Aerial crown-view tile of a tropical tree (Barro Colorado Island, Panama), acquired 20240918:
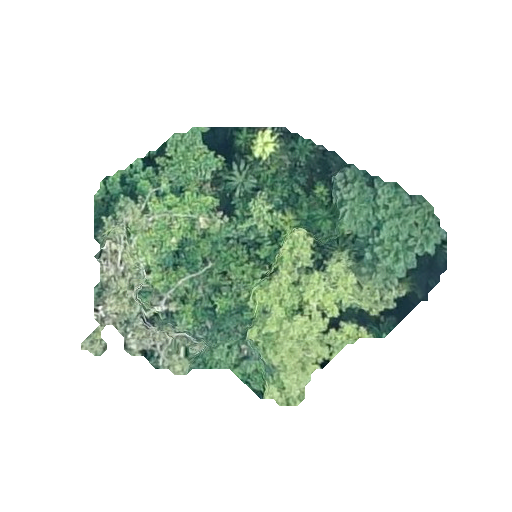
Species: Cecropia insignis
GBIF accepted scientific name: Cecropia insignis
Crown area: 108.811 m²